Question: I've been trying to make this work from
<URL>
but it's not working for me.
Here's what I'm doing,
In my "A" activity, I have a button that will save this chunk of data, with a 'timeStamp' child which holds the timestamp value.
(.setValue(ServerValue.TIMESTAMP);)
After pressing the button, it saves the data successfully. Then, it starts the next activity, where we wait.
But instead of deleting after '30' days, it deletes it straight away.
I have a method that works exactly like the answer by Frank
'''
long cutoff = new Date().getTime() - TimeUnit.MILLISECONDS.convert(30, TimeUnit.DAYS);
Query oldBug = mDatabase.orderByChild("timeStamp").endAt(cutoff);
oldBug.addListenerForSingleValueEvent(new ValueEventListener() {
@Override
public void onDataChange(DataSnapshot snapshot) {
for (DataSnapshot itemSnapshot: snapshot.getChildren()) {
itemSnapshot.getRef().removeValue();
}
}
@Override
public void onCancelled(DatabaseError databaseError) {
}
});
'''
But it's not deleting it after some time, as soon as it is posted.
Thank you.

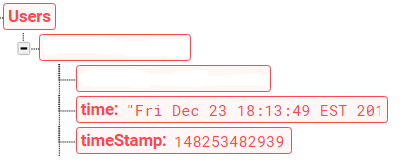
Answer: The 'orderByChild()' sorting method is very forgiving. The children being sorted are not required to have a member with the specified field name. The <URL> explains that those children are assigned a null value and appear first in the sort. Thus, if the reference used to create a query is incorrectly located, the query doesn't fail and instead will typically return all the children of that location.
You created your 'oldBug' query using 'mDatabase' where:
'''
DatabaseReference mDatabase = FirebaseDatabase.getInstance().getReference();
'''
This is one level too high. It should be:
'''
Query oldBug = mDatabase.child("Users").orderByChild("timeStamp").endAt(cutoff);
'''